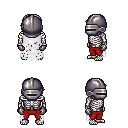
a pixel art fantasy rpg character, male body template, skeleton, white tattered cape, red pants, white blonde long mohawk hairstyle, metal helm, metal gloves, four views (front, back, left, right), 2x2 character sprite sheet, small pixel art, hard edges, no anti-aliasing